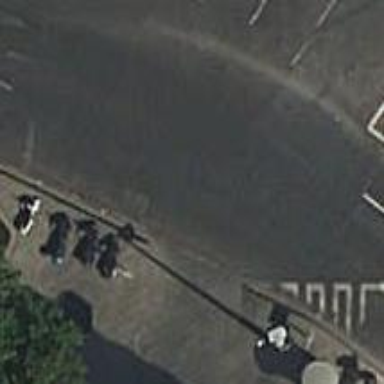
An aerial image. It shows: Road with traffic signals.